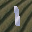
Label: 1